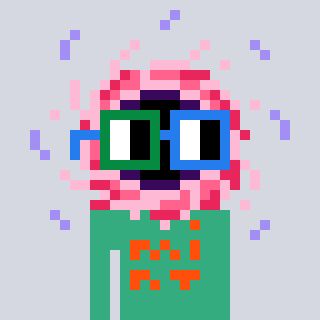
a pixel art character with square green and blue glasses, a blackhole-shaped head and a teal-colored body on a cool background